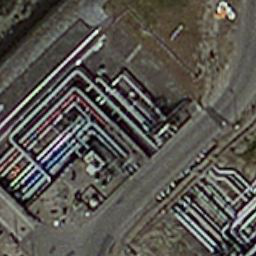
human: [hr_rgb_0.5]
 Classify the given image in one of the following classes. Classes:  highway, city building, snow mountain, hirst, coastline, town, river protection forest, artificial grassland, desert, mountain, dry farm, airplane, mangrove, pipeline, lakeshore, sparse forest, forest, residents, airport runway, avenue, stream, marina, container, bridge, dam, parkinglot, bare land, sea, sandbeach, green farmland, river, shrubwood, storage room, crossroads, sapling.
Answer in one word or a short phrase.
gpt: pipeline